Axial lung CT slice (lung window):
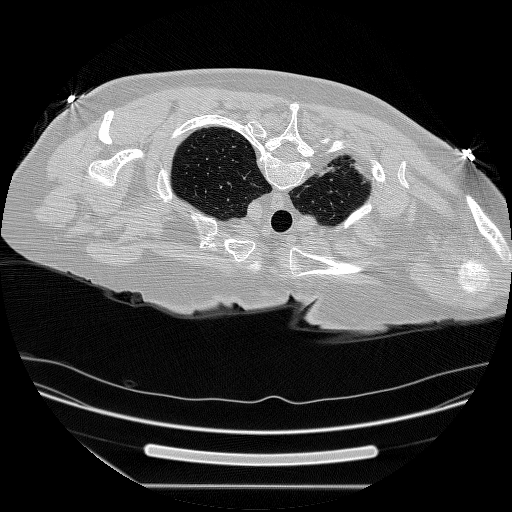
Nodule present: no